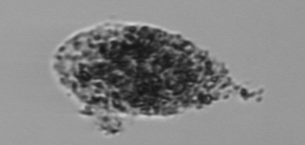
Label: fecal_pellet